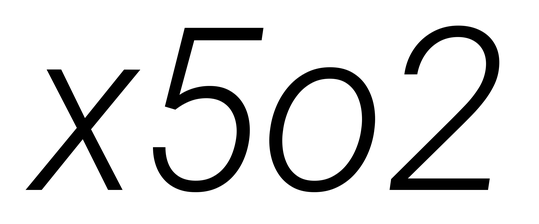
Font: Roboto-Italic_Light_Italic